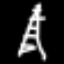
Label: The Eiffel Tower